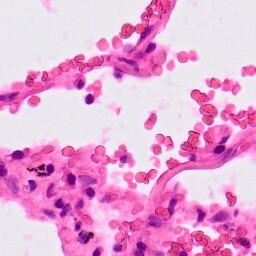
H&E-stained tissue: Lung